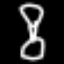
Label: hourglass